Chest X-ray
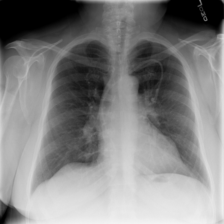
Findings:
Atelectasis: negative
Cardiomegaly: negative
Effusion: negative
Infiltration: negative
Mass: negative
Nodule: negative
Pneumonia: negative
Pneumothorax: negative
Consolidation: negative
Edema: negative
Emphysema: negative
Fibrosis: negative
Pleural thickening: negative
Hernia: negative